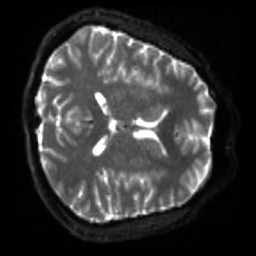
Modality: sbref
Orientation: axial
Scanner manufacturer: siemens
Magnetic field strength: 3 T
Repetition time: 4 s
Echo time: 0.0594 s